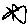
Label: star